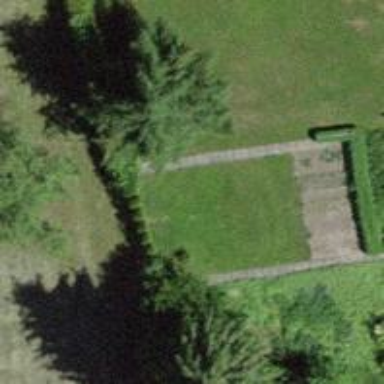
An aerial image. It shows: Hedge acting as barrier.